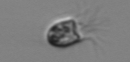
Label: Balanion